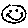
Label: smiley face